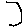
Label: hexagon